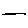
Label: line